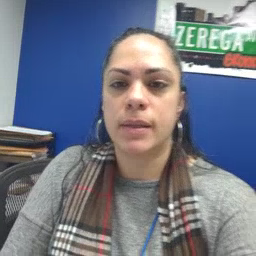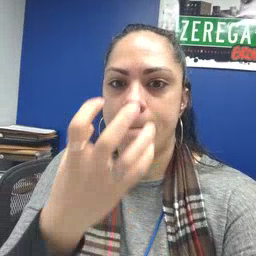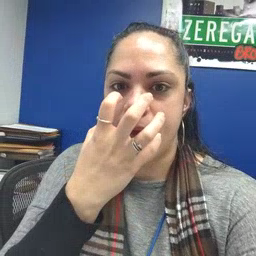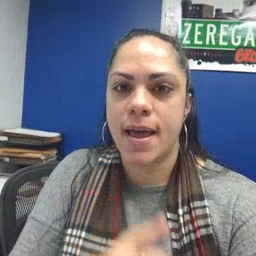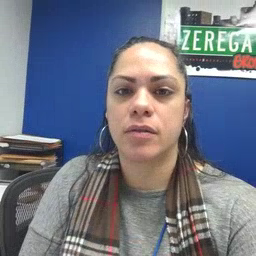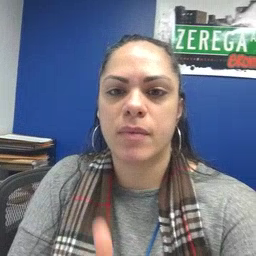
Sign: mad